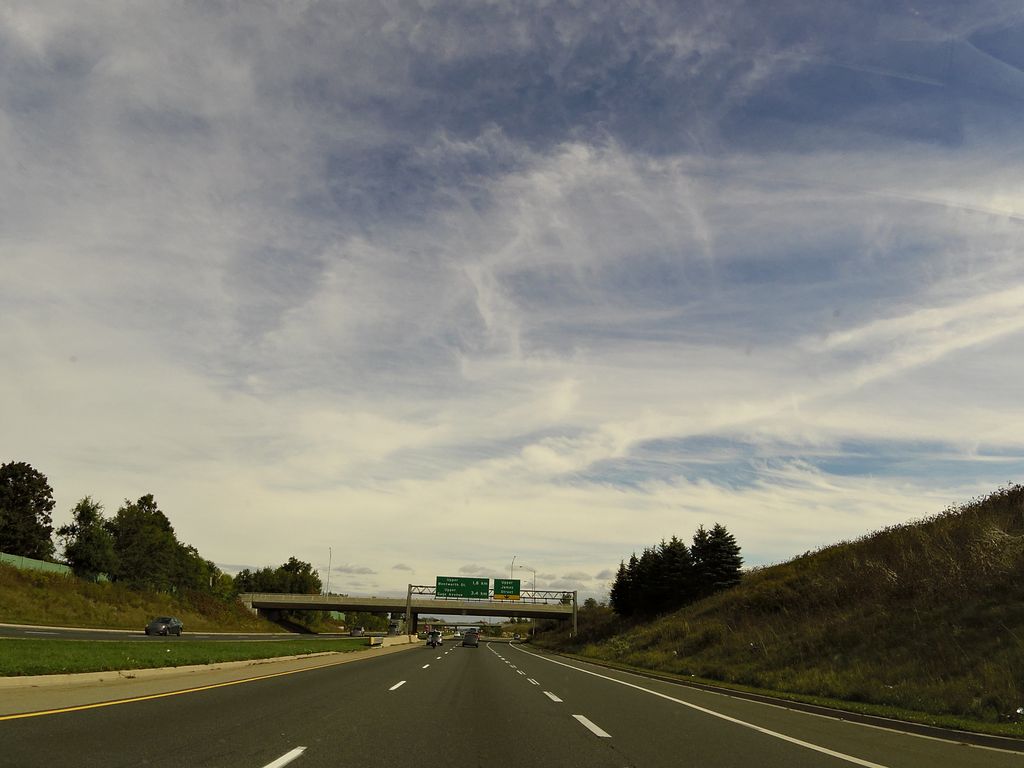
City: hamilton